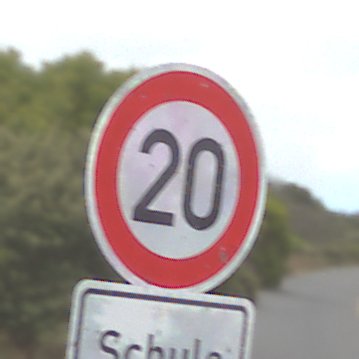
Verkehrszeichen: Geschwindigkeit20
Zusatzzeichen unten: HinweisDurchVerbaleAngabe8
Umgebung: Outdoor, Nature
Tageszeit: Midday
Wetter: Overcast
Licht: Natural
Jahreszeit: NotSpecified
Kontrast: LowContrast